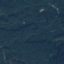
Land use / land cover class: Forest